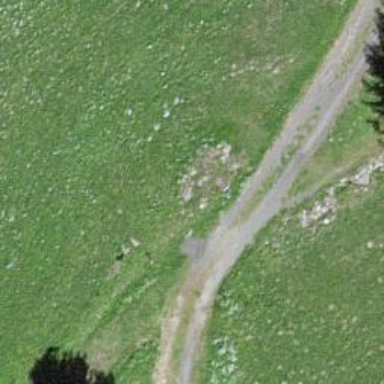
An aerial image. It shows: Dirt track road with grade3 tracktype.